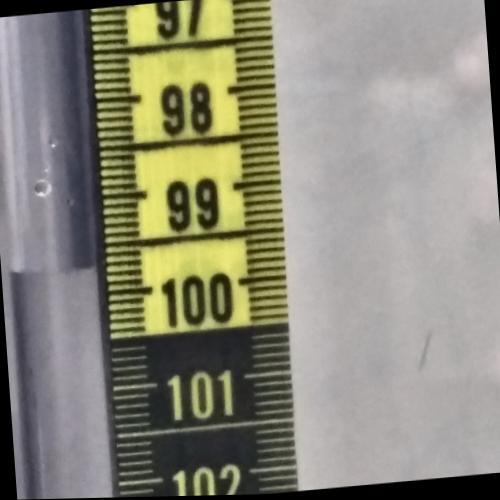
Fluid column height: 99.7 cm